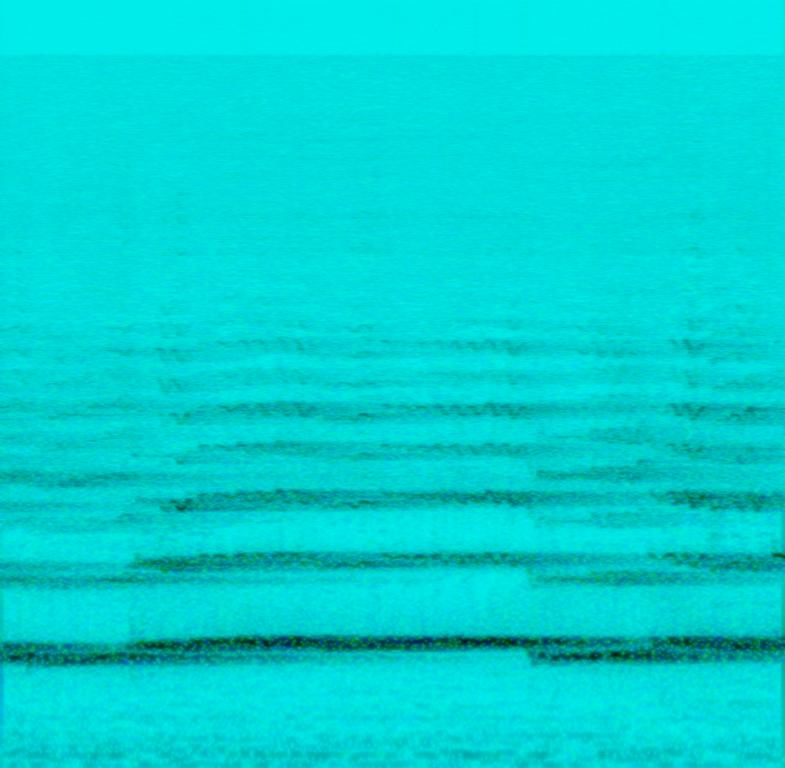
A female soprano singer sings this high pitched melody. The song is medium tempo with just the singer singing this hauntingly beautiful choral melody with no accompaniment. The song is emotional and devotional. The audio quality is bad.